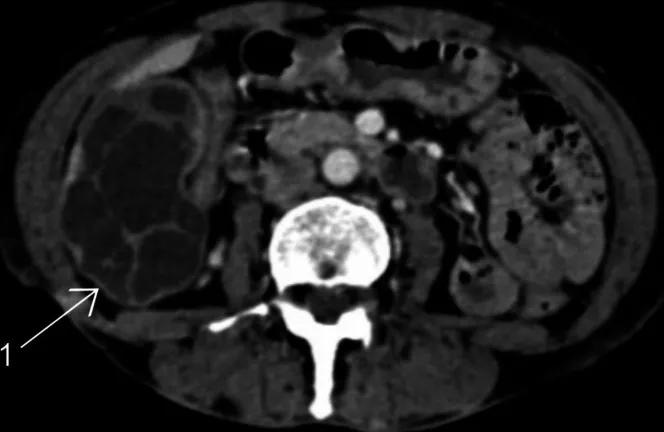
Computed tomography image of the abdomen. . 1, hydatid cyst in the liver.
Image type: radiology (ct)